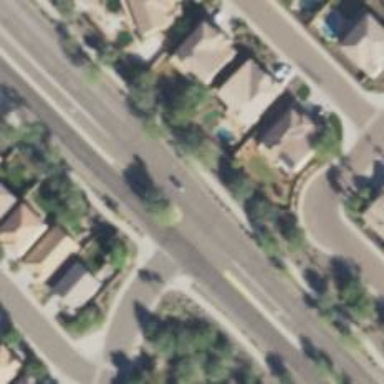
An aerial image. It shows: Secondary road with asphalt surface.